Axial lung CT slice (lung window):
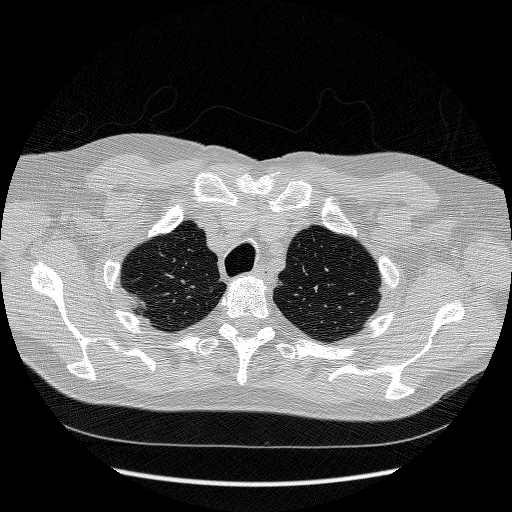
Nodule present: no